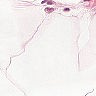
Metastatic tissue present: no